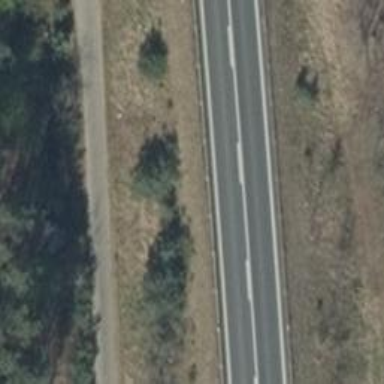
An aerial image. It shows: Asphalt motorway categorized as trunk road.